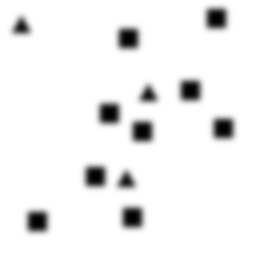
Squares: 9
Triangles: 3
Stars: 0
Total shapes: 12